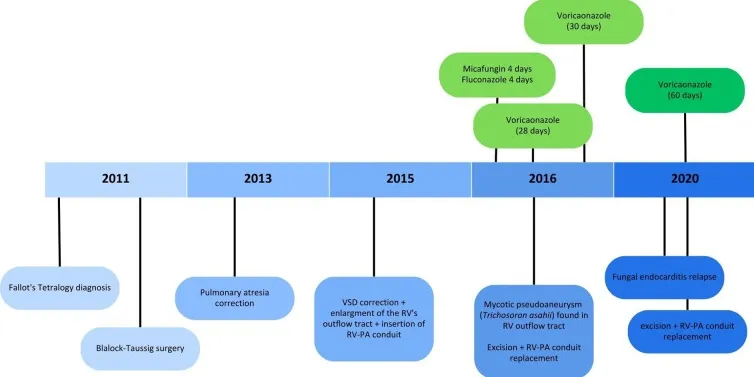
Timeline presenting most relevant episodes of the case report (VSD, ventricular septal defect; RV, right ventricle; RV-PA, right ventricle-pulmonary artery).
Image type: chart (chart)